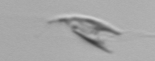
Label: Chrysochromulina_lanceolata